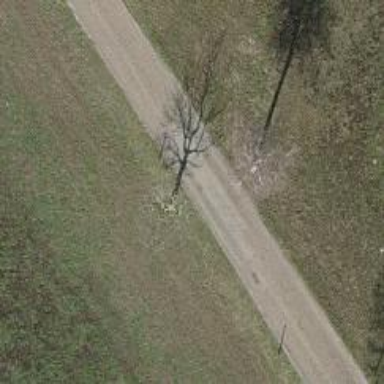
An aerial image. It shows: Broadleaved tree in natural setting.